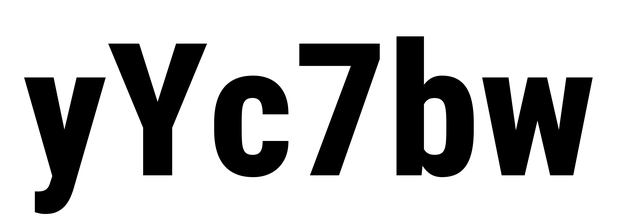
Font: Roboto_Condensed_ExtraBold